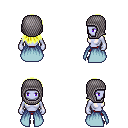
a pixel art fantasy rpg character, female body template, dark elf, purple skin, overskirt, red pants, gold unkempt hairstyle, chain hood, four views (front, back, left, right), 2x2 character sprite sheet, small pixel art, hard edges, no anti-aliasing